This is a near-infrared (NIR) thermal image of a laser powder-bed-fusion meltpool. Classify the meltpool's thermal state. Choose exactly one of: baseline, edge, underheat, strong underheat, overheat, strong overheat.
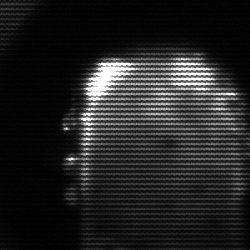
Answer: baseline